Question: Before the question was flagged as being asked before. I've searched for days and still cant find something that looks like this. I'm able to make a single circle progress bar and change the color but I cant seem to make one with multiple circles like seen below.

Been searching for a way to make multiple lines like that with xml but couldn't find any.
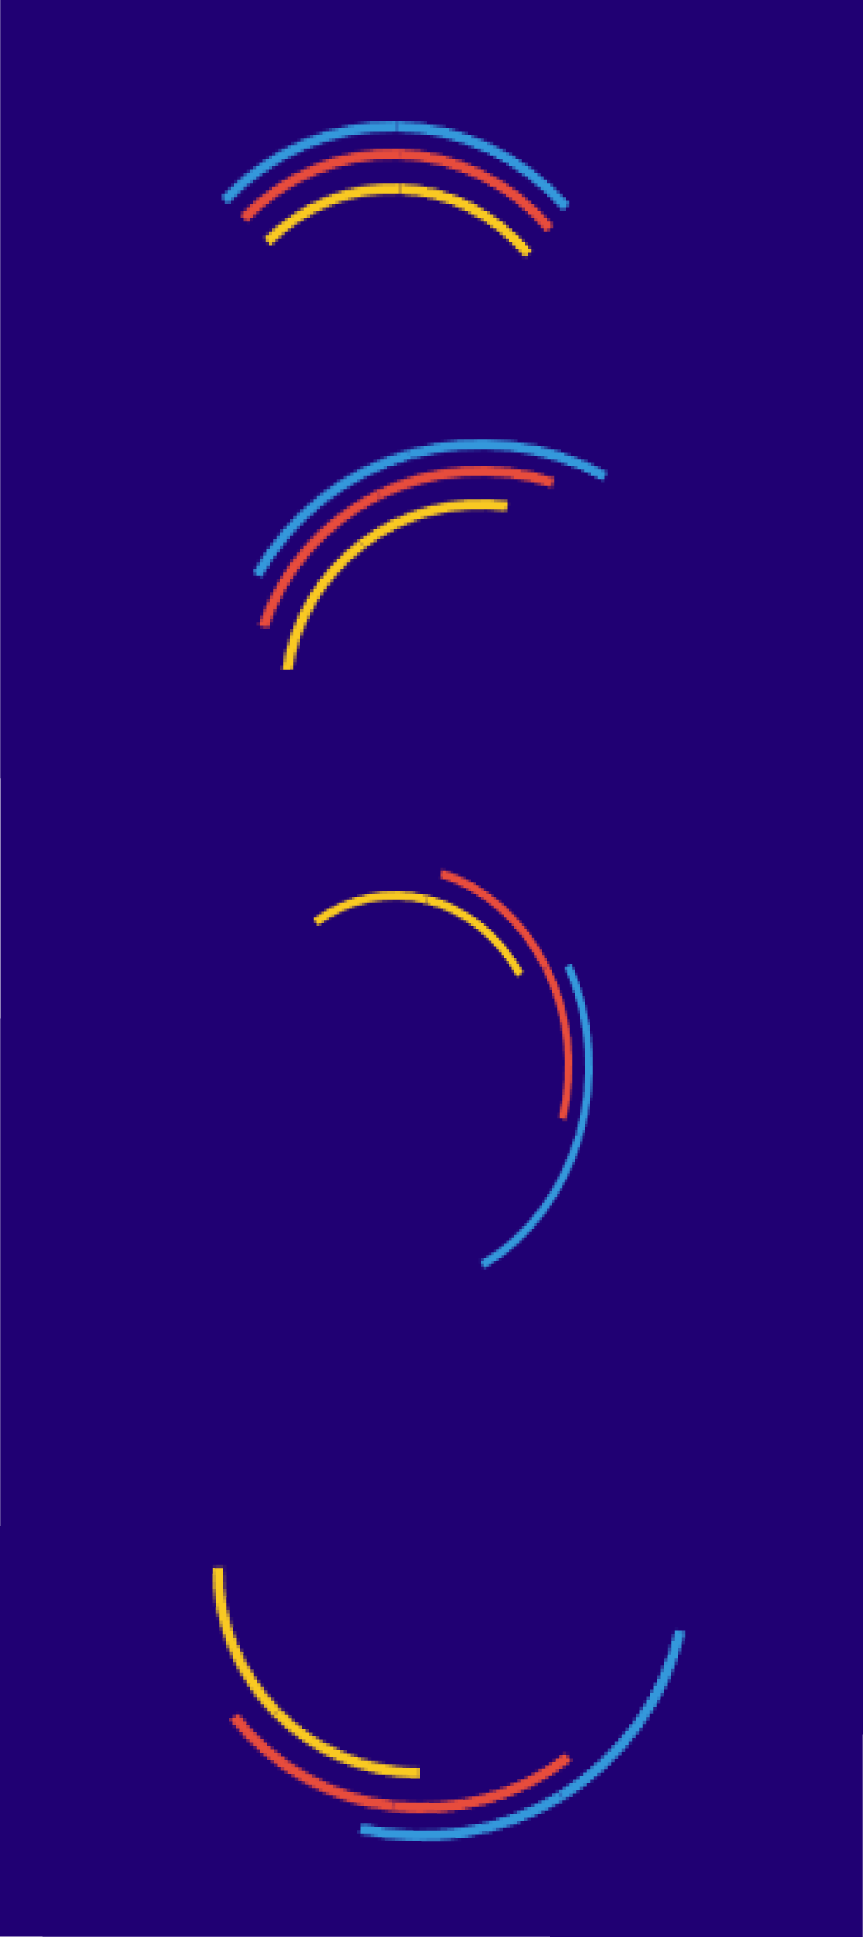
Answer: This is a third party library. You can directly use it or just study the code of it. You will get some idea by that. <URL>
If the ans solved your problem Mark this as accepted.